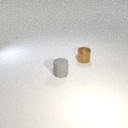
small gray rubber cylinder to the left of small brown metal cylinder